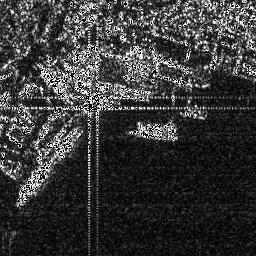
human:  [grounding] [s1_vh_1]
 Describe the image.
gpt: In the satellite image, there is  <ref>1 medium ship </ref> <box>[[5, 62, 19, 79, 0]]</box> located at bottom left,  <ref>1 medium ship </ref> <box>[[19, 48, 31, 61, 0]]</box> located at left,  <ref>1 medium ship </ref> <box>[[49, 48, 69, 55, 0]]</box> located at center.